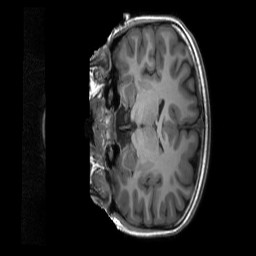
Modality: T1w
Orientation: coronal
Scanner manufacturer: siemens
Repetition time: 2.3 s
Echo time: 0.00229 s